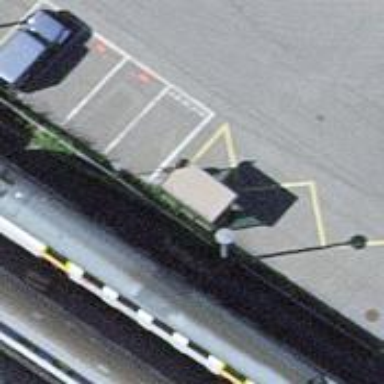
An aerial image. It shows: Public transport shelter.